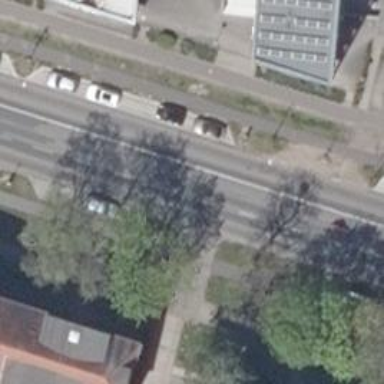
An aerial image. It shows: Secondary road with asphalt surface and separate sidewalks on both sides. Parking is available on both sides of the road with parallel orientation along the street side.